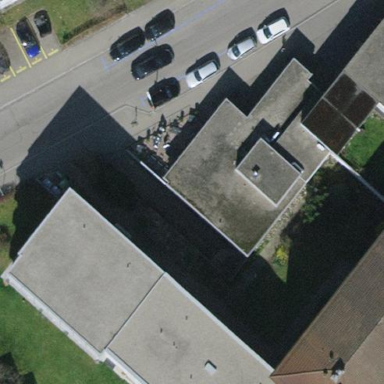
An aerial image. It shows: Flat roofed apartment building with tile roof.